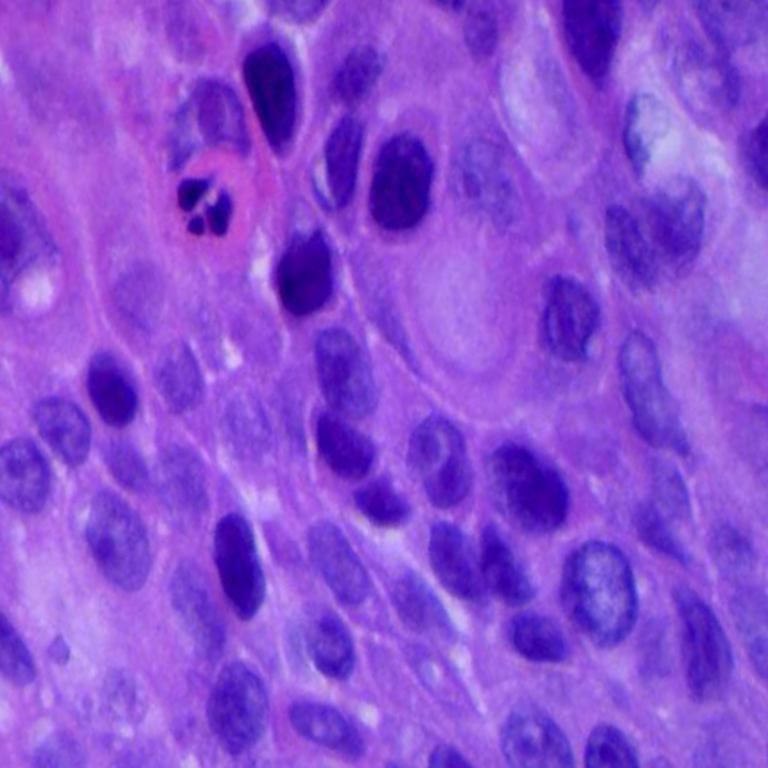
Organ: lung
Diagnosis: squamous carcinomas